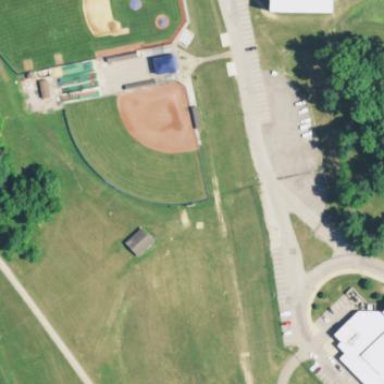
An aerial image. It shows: Baseball pitch for leisure land activities.